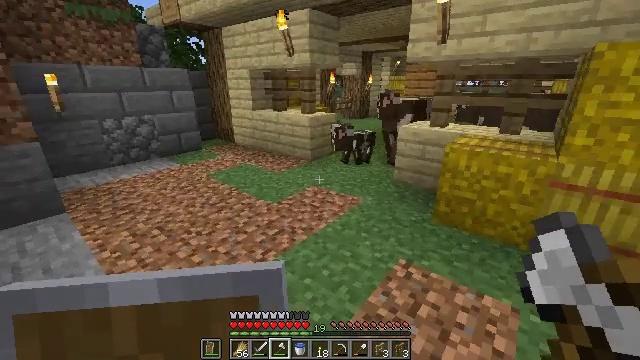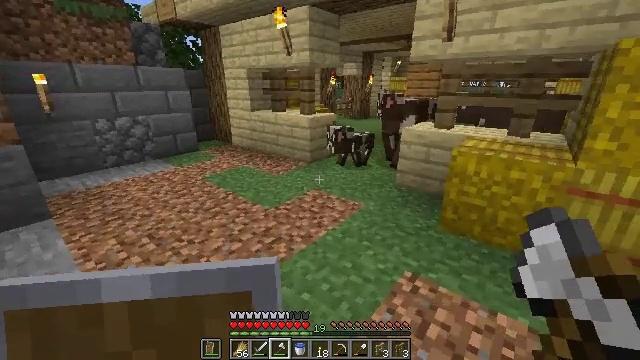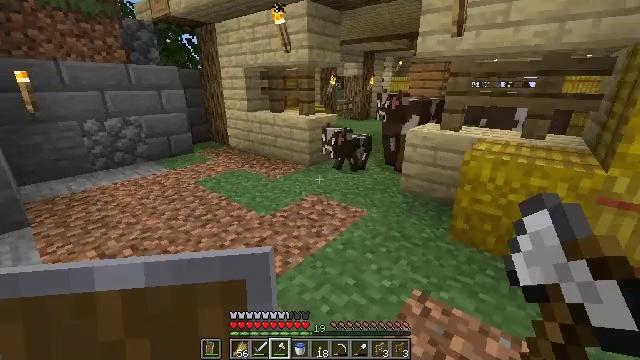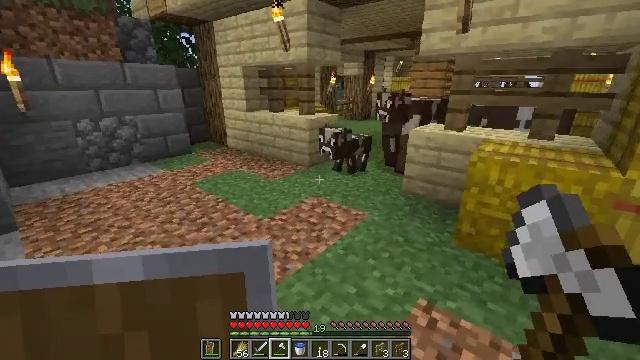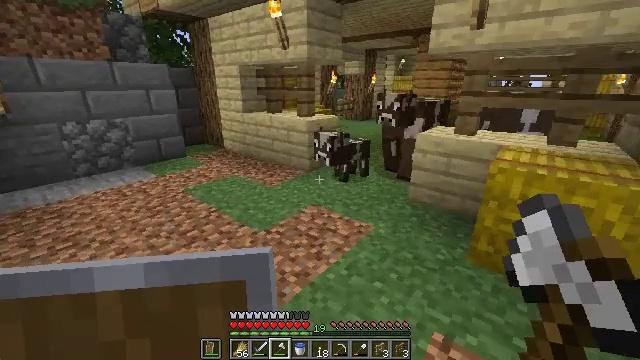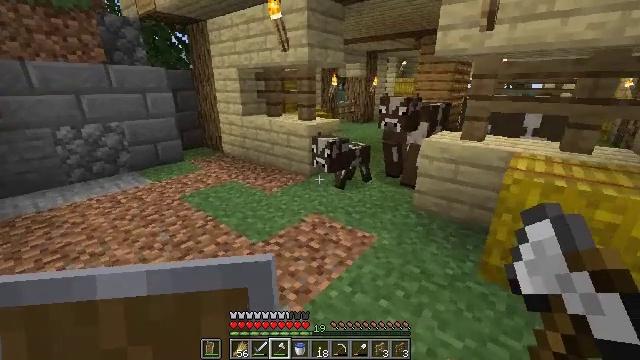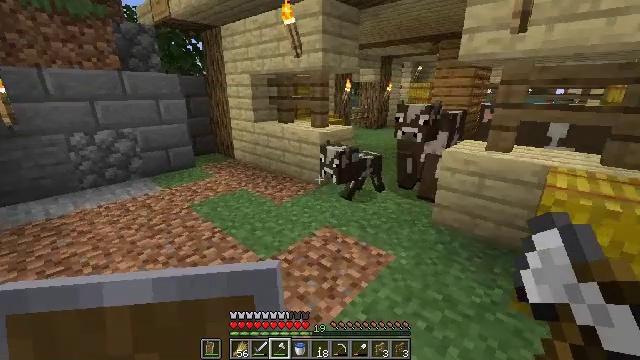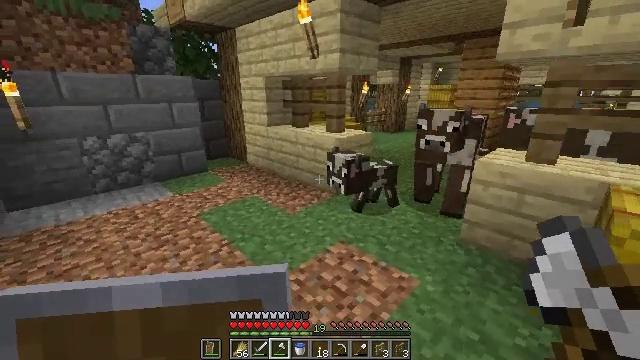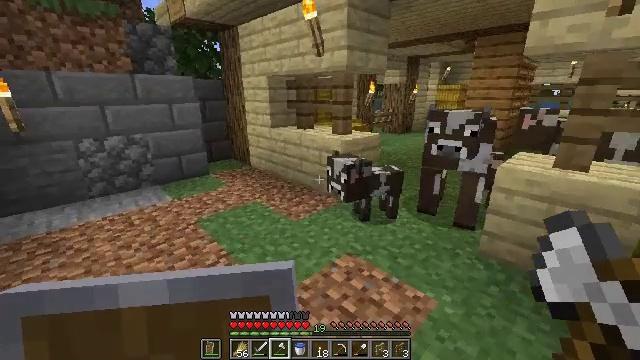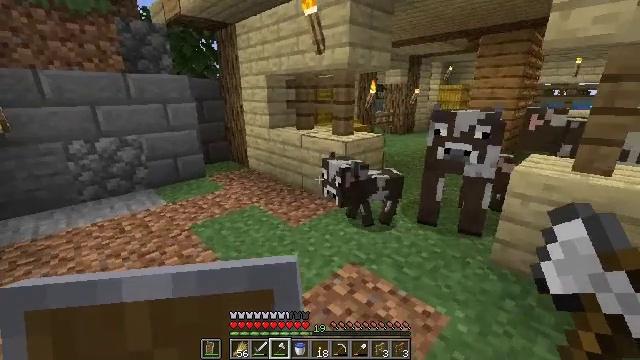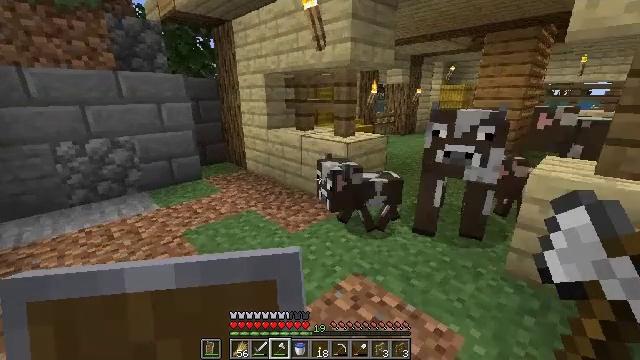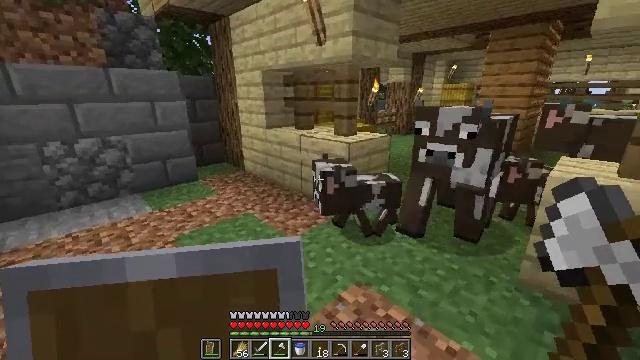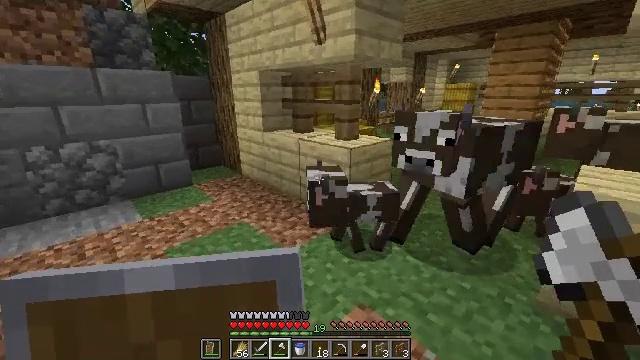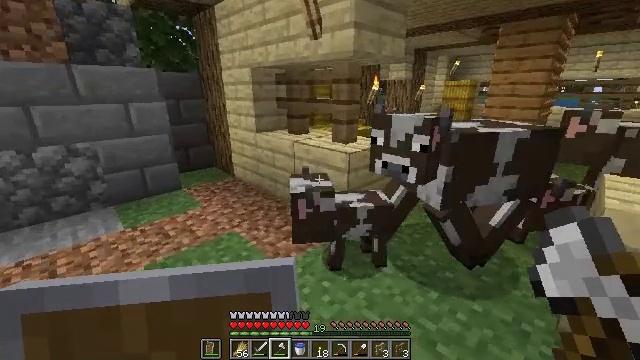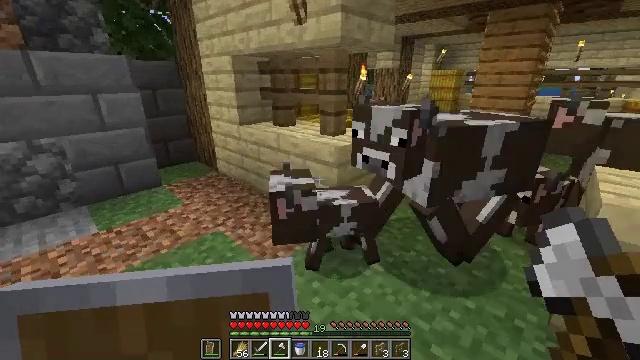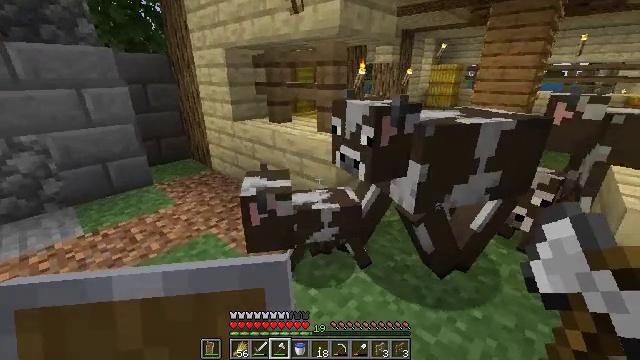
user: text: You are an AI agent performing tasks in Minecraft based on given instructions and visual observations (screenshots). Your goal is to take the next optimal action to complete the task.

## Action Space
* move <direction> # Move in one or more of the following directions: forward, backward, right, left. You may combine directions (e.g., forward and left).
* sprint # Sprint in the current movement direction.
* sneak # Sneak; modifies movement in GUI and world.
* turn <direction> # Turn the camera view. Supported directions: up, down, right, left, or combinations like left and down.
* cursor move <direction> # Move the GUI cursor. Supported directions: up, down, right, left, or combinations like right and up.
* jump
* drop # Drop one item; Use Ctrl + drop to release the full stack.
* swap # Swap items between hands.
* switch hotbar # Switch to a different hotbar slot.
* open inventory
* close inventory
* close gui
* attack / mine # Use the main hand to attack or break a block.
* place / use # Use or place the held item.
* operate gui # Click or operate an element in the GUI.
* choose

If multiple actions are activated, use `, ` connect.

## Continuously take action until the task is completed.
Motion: motion action
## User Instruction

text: Gather some birch planks.
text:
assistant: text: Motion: move forward
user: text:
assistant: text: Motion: move forward
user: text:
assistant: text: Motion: move forward
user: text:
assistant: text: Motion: move forward
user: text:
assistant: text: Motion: move forward
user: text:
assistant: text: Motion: move forward, turn left and up
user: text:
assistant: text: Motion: move forward, turn left
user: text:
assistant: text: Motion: move forward, turn left
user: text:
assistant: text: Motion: move forward
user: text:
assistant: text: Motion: move forward
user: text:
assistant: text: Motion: move forward
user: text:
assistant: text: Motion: move forward
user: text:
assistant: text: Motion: move forward
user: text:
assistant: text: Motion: turn right and down
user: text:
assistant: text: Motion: turn down
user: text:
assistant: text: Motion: turn left and down
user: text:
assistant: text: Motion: turn left and down
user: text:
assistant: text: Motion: turn left
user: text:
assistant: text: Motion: turn right and down
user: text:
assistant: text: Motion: move left, turn right and down
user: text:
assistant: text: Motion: move left, turn right and down
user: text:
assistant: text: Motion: move left, turn right
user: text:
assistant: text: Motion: move left, turn right
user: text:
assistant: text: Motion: move left, turn right
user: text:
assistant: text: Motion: move left, turn right
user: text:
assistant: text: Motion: move left, turn right and up
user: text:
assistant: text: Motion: turn right
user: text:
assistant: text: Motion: turn right and up
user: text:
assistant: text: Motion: turn right and up
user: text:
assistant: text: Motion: turn right and up